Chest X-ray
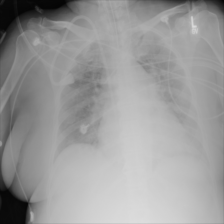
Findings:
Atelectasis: negative
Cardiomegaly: negative
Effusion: negative
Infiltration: negative
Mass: negative
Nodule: negative
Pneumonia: negative
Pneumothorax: negative
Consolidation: negative
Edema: negative
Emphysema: negative
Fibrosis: negative
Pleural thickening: negative
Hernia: negative